如图，$MN$ 经过 $\triangle ABC$ 的顶点 $A$，$MN \parallel BC$，$AM = AN$，$MC$ 交 $AB$ 于 $D$，$NB$ 交 $AC$ 于 $E$。

(1) 求证：$DE \parallel BC$；

(2) 联结 $DE$，如果 $DE = 1$，$BC = 3$，求 $MN$ 的长。
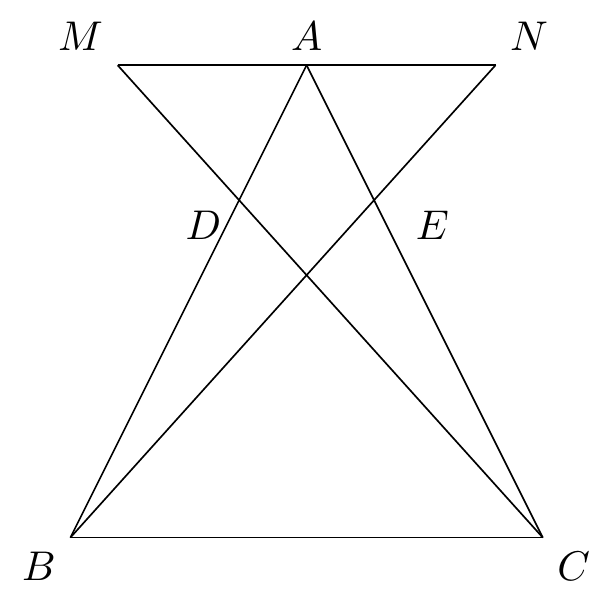
【解答】
解：(1) 证明：$\because MN \parallel BC$，
$\therefore$ $\frac{AM}{BC} = \frac{AD}{DB}, \quad \frac{AN}{BC} = \frac{AE}{EC}.$

$\because AM = AN$，
$\therefore$ $\frac{AE}{EC} = \frac{AD}{DB}.$

$\therefore DE \parallel BC$。

(2) $\because DE \parallel BC$，$DE = 1$，$BC = 3$，
$\therefore$ $\frac{DE}{BC} = \frac{AD}{AB} = \frac{AE}{AC} = \frac{1}{3}.$

$\therefore$ $\frac{AD}{DB} = \frac{AE}{EC} = \frac{1}{2}$, $\therefore$ $\quad \frac{AN}{BC} = \frac{AE}{EC} = \frac{1}{2}.$

$\therefore$ $AN = \frac{3}{2}.$

$\because \quad AM = AN$, $\therefore$ $\quad MN = 3$.